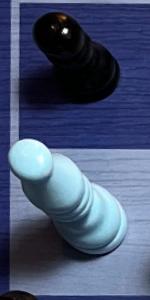
Label: Bishop_White